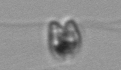
Label: flagellate_morphotype1